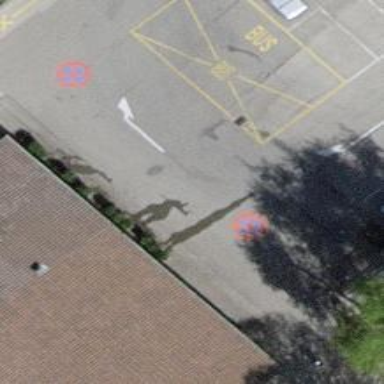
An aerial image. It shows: Parking aisle designated as service road.